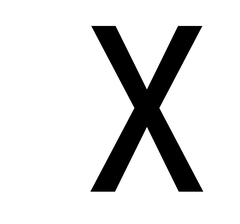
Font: Roboto_Condensed_Regular